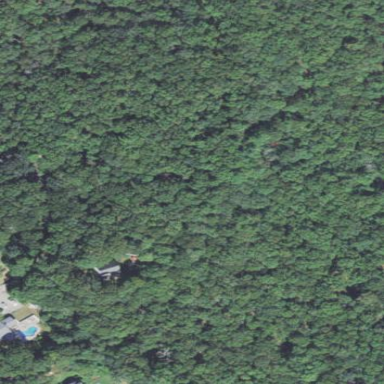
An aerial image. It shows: Mixed woodland with various types of leaves.